Field crop: maize
Growth stage: 2
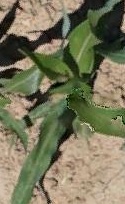
Species: maize